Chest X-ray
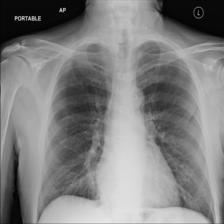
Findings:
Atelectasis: negative
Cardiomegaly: negative
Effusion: negative
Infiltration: negative
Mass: negative
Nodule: negative
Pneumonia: negative
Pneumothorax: negative
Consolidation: negative
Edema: negative
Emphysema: negative
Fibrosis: negative
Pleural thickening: negative
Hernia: negative